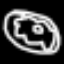
Label: donut